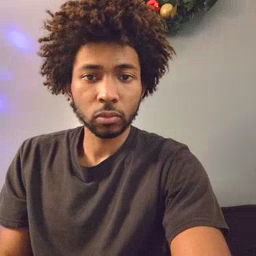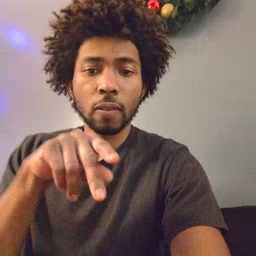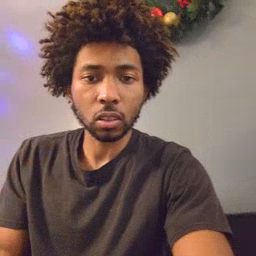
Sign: fall